Question: I am trying to add margin on both sides of free space in Html. and fill background in the middle remaining part only.
But this id doesn't work when i put it in body tag.
'''
#bodyid{
display: block;
margin-left: 100px;
margin-right: 100px;
background-color: #E3EAEA;
}
'''
above given colors are random. Result should be like this.

Thanks for helping.
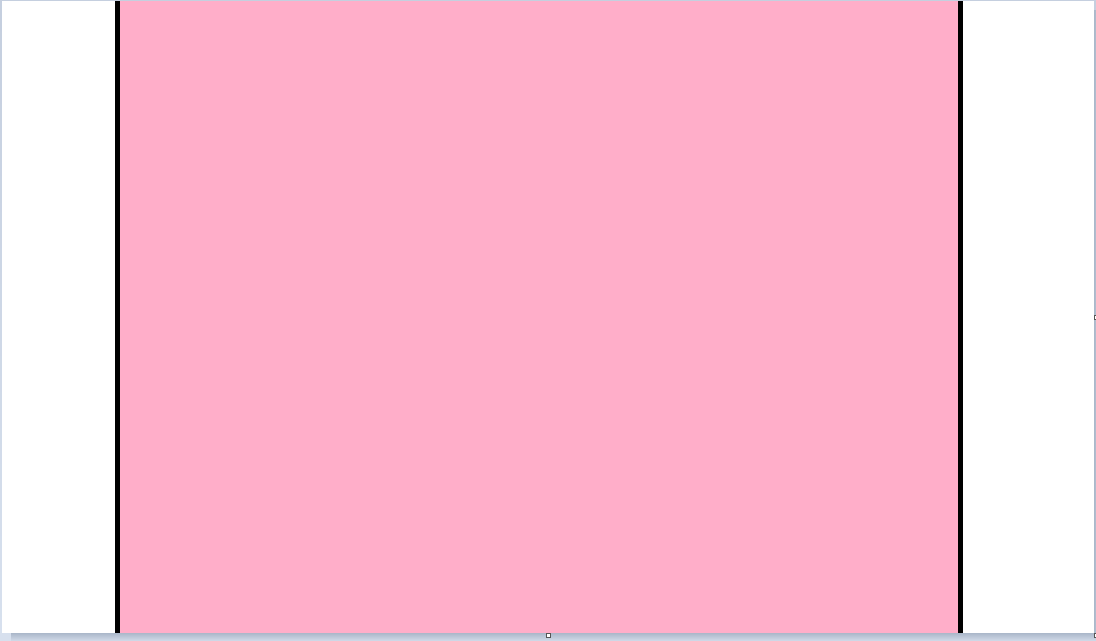
Answer: Just make body white and add a container 'div'. Like here: <URL>